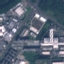
Land use / land cover class: Industrial